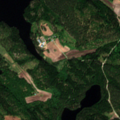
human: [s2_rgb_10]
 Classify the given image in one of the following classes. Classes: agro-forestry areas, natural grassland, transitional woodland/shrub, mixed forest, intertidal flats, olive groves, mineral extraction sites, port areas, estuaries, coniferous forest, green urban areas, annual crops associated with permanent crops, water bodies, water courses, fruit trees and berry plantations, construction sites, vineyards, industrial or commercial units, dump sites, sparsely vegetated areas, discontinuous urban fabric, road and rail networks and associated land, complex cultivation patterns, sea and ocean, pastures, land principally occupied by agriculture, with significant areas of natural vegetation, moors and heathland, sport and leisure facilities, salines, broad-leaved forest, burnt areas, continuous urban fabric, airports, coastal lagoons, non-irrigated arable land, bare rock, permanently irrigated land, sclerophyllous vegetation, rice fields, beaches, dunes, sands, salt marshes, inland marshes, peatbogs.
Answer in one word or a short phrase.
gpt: land principally occupied by agriculture, with significant areas of natural vegetation, coniferous forest, mixed forest, water bodies